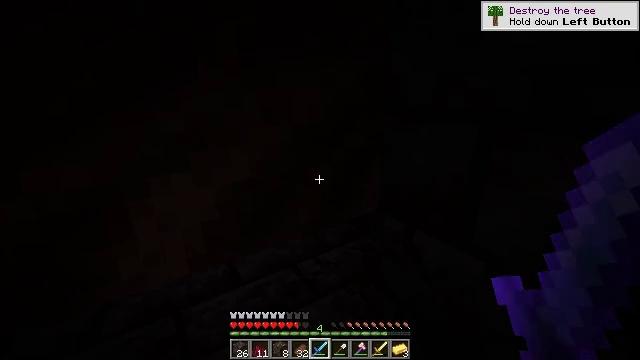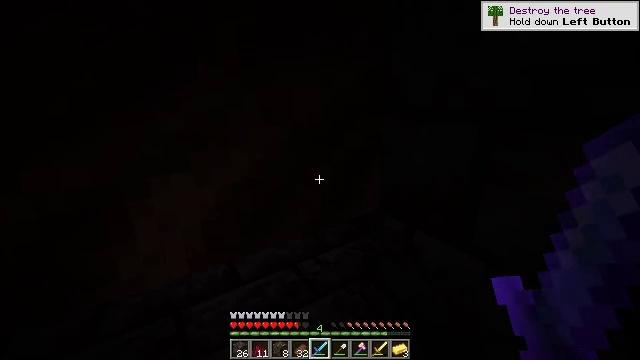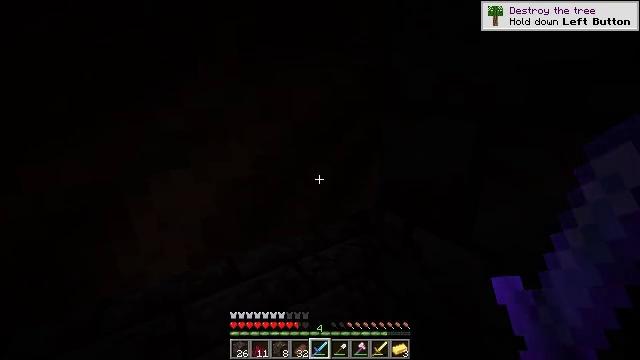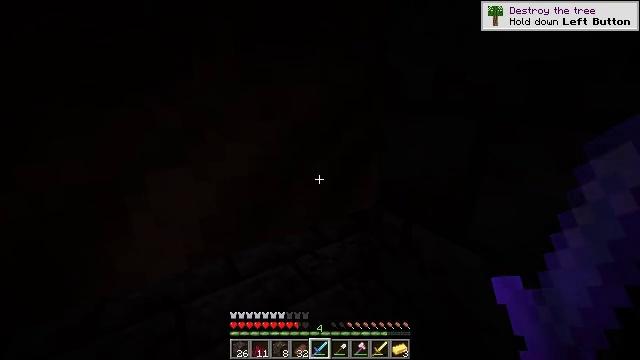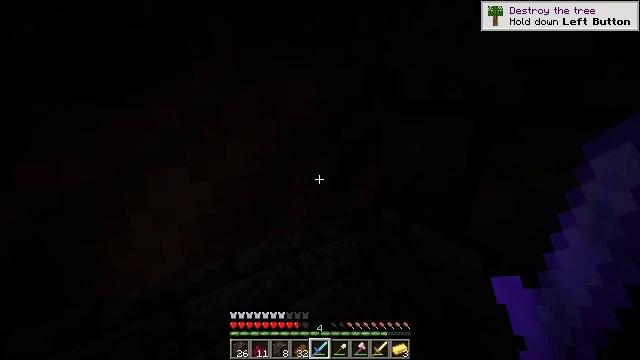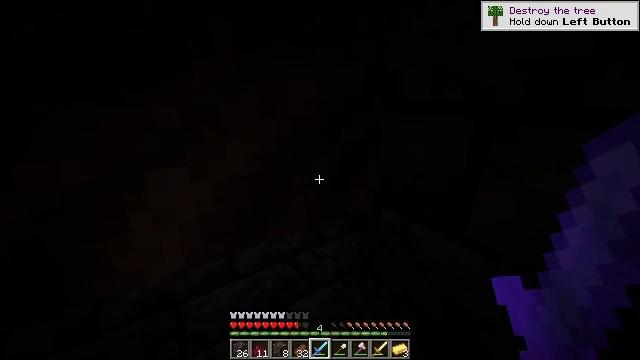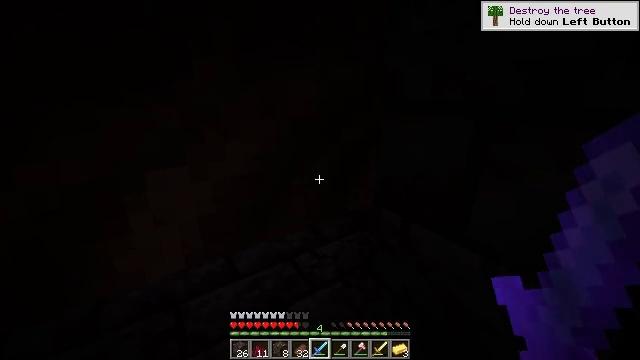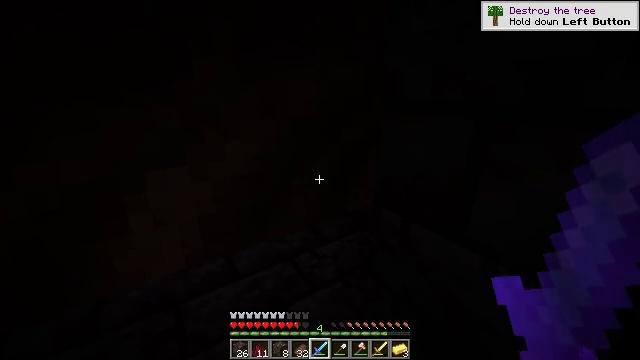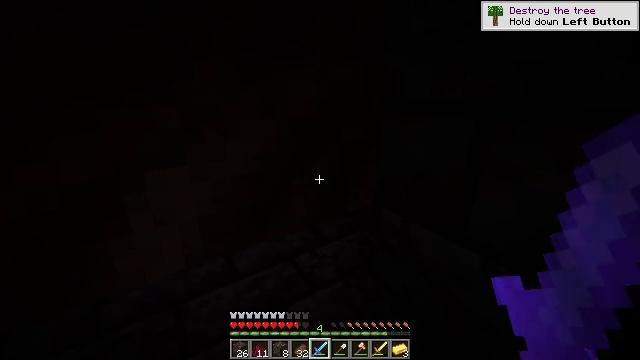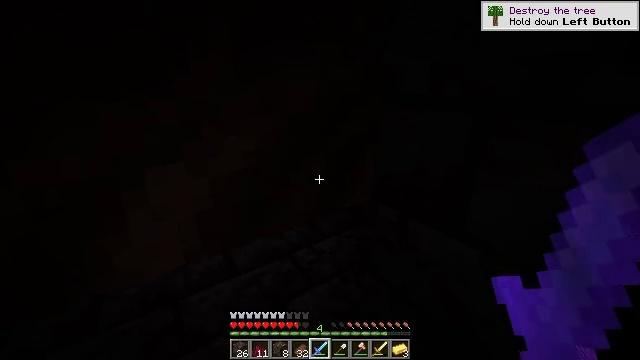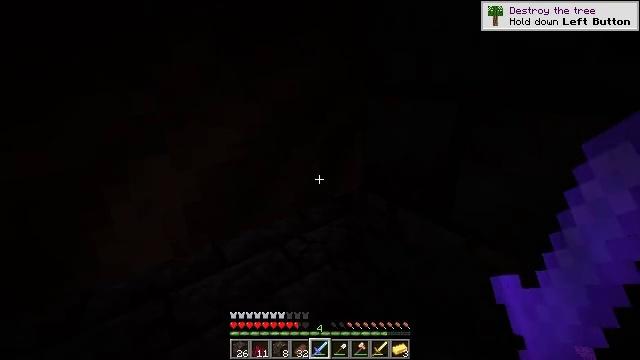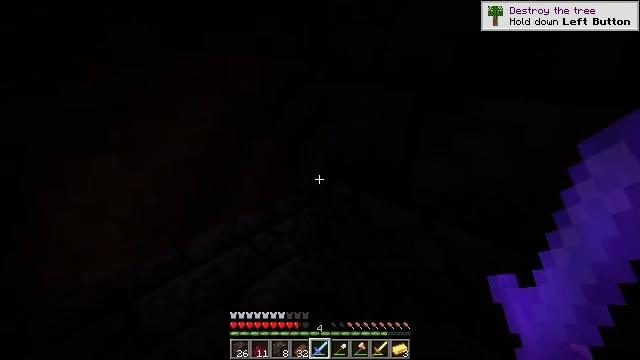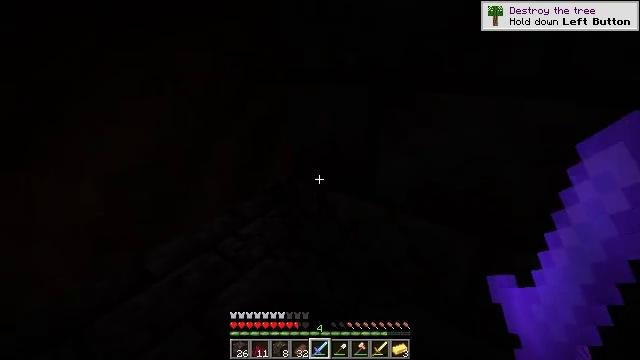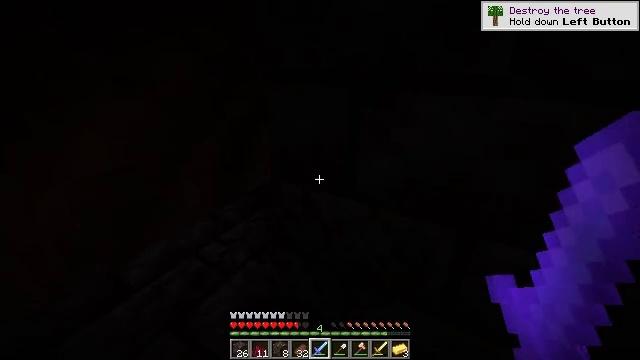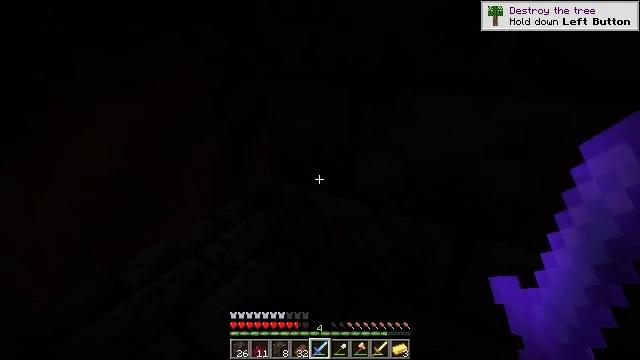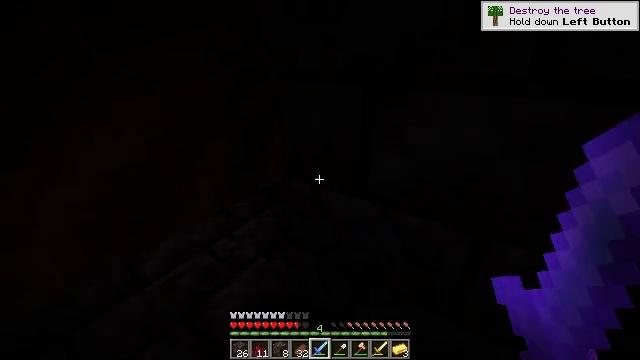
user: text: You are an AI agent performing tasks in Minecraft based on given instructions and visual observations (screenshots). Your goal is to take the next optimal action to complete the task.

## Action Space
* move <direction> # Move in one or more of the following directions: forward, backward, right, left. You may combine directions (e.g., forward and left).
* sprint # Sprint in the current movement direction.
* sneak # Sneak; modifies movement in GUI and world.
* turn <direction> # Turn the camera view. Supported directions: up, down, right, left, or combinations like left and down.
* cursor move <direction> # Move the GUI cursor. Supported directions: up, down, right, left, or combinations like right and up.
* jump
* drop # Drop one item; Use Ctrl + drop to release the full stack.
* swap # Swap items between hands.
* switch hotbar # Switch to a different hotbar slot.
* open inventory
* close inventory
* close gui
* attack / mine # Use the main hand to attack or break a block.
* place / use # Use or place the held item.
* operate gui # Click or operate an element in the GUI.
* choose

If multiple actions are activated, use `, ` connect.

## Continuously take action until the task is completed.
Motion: motion action
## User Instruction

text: Mine gilded blackstone underground.
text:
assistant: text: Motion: no_op
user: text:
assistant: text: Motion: no_op
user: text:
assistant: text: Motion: no_op
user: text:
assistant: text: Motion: no_op
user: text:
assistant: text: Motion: no_op
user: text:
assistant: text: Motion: no_op
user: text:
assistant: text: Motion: no_op
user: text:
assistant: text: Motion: no_op
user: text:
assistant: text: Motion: no_op
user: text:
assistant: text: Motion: turn right and down
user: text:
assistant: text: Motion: turn right and down
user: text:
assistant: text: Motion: turn right
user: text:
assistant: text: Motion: turn right
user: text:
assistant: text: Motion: no_op
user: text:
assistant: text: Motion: turn left
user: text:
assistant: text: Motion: turn left
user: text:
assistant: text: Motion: move back, turn left
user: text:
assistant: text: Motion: move back, turn left
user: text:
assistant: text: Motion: move back, turn left
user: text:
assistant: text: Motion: move back, turn left
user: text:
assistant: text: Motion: move back, turn left
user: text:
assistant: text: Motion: turn left and up
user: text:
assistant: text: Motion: turn left and up
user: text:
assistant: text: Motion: no_op
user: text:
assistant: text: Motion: sneak
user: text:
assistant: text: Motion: sneak
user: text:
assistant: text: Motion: sneak
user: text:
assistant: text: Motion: sneak
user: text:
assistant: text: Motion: sneak
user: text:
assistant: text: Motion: sneak